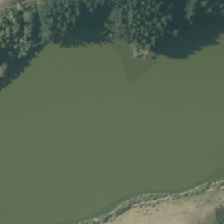
Land cover: lake_pond